Interaction volume radius: 10 \u00c5
Interaction volume height: 15 \u00c5
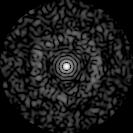
Disorder parameter: 0.8365